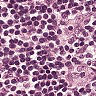
Metastatic tissue present: no